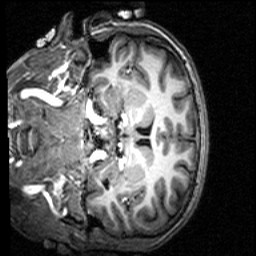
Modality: T1w
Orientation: coronal
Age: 22
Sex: male